高三 · 计数
如图所示的结构图中, “古典概型”的“上位”要素是 ( )

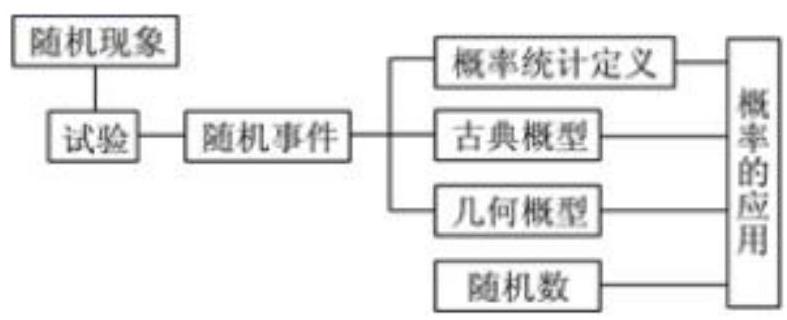
A. 试验 B. 随机事件

C. 概率统计定义

D. 概率的应用
答案: B
解析: 根据结构图得：“古典概型”的“上位”要素为“随机事件”，本题选 B.